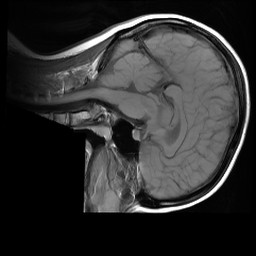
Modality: T1w
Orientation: sagittal
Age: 24
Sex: female
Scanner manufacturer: ge
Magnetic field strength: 3 T
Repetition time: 0.663 s
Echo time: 0.01529 s